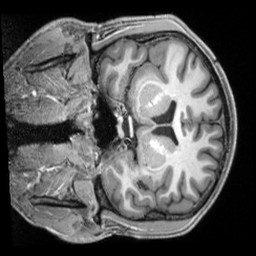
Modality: T1w
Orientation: coronal
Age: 20
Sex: male
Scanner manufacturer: siemens
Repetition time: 2.3 s
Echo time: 0.00229 s